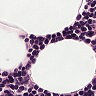
Metastatic tissue present: no